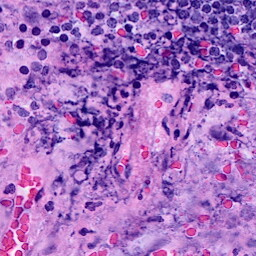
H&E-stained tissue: Breast